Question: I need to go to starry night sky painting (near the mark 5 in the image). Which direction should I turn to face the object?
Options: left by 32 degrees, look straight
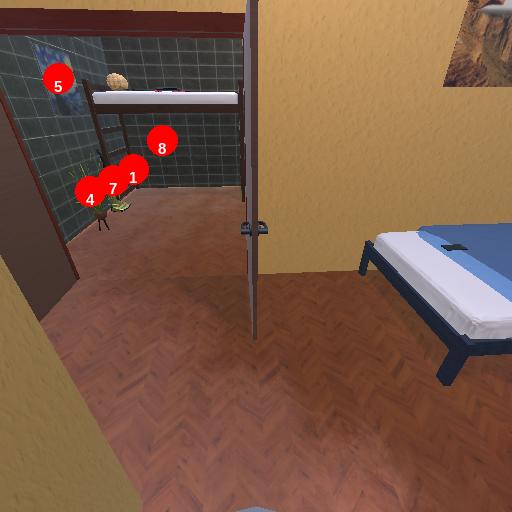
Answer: left by 32 degrees